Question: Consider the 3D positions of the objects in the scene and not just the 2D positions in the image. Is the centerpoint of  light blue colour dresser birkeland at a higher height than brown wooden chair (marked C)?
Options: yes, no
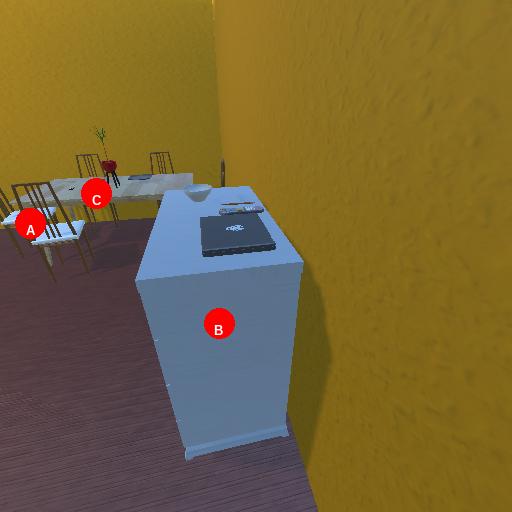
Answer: yes